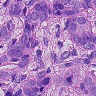
Metastatic tissue present: yes